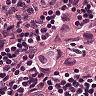
Metastatic tissue present: yes